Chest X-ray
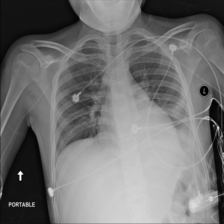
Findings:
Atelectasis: positive
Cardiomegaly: negative
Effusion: positive
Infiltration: positive
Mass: negative
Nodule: negative
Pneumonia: negative
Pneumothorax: negative
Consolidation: negative
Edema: negative
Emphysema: negative
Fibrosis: negative
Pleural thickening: negative
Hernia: negative